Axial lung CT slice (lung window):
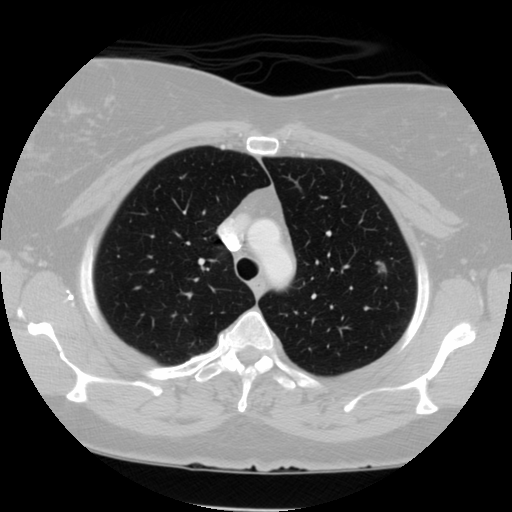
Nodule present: yes
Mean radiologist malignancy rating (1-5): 3